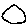
Label: circle